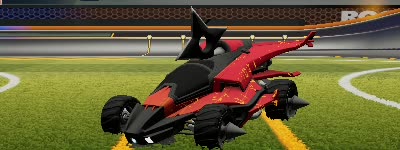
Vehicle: aftershock